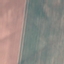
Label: AnnualCrop